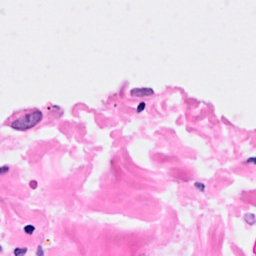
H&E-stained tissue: Breast